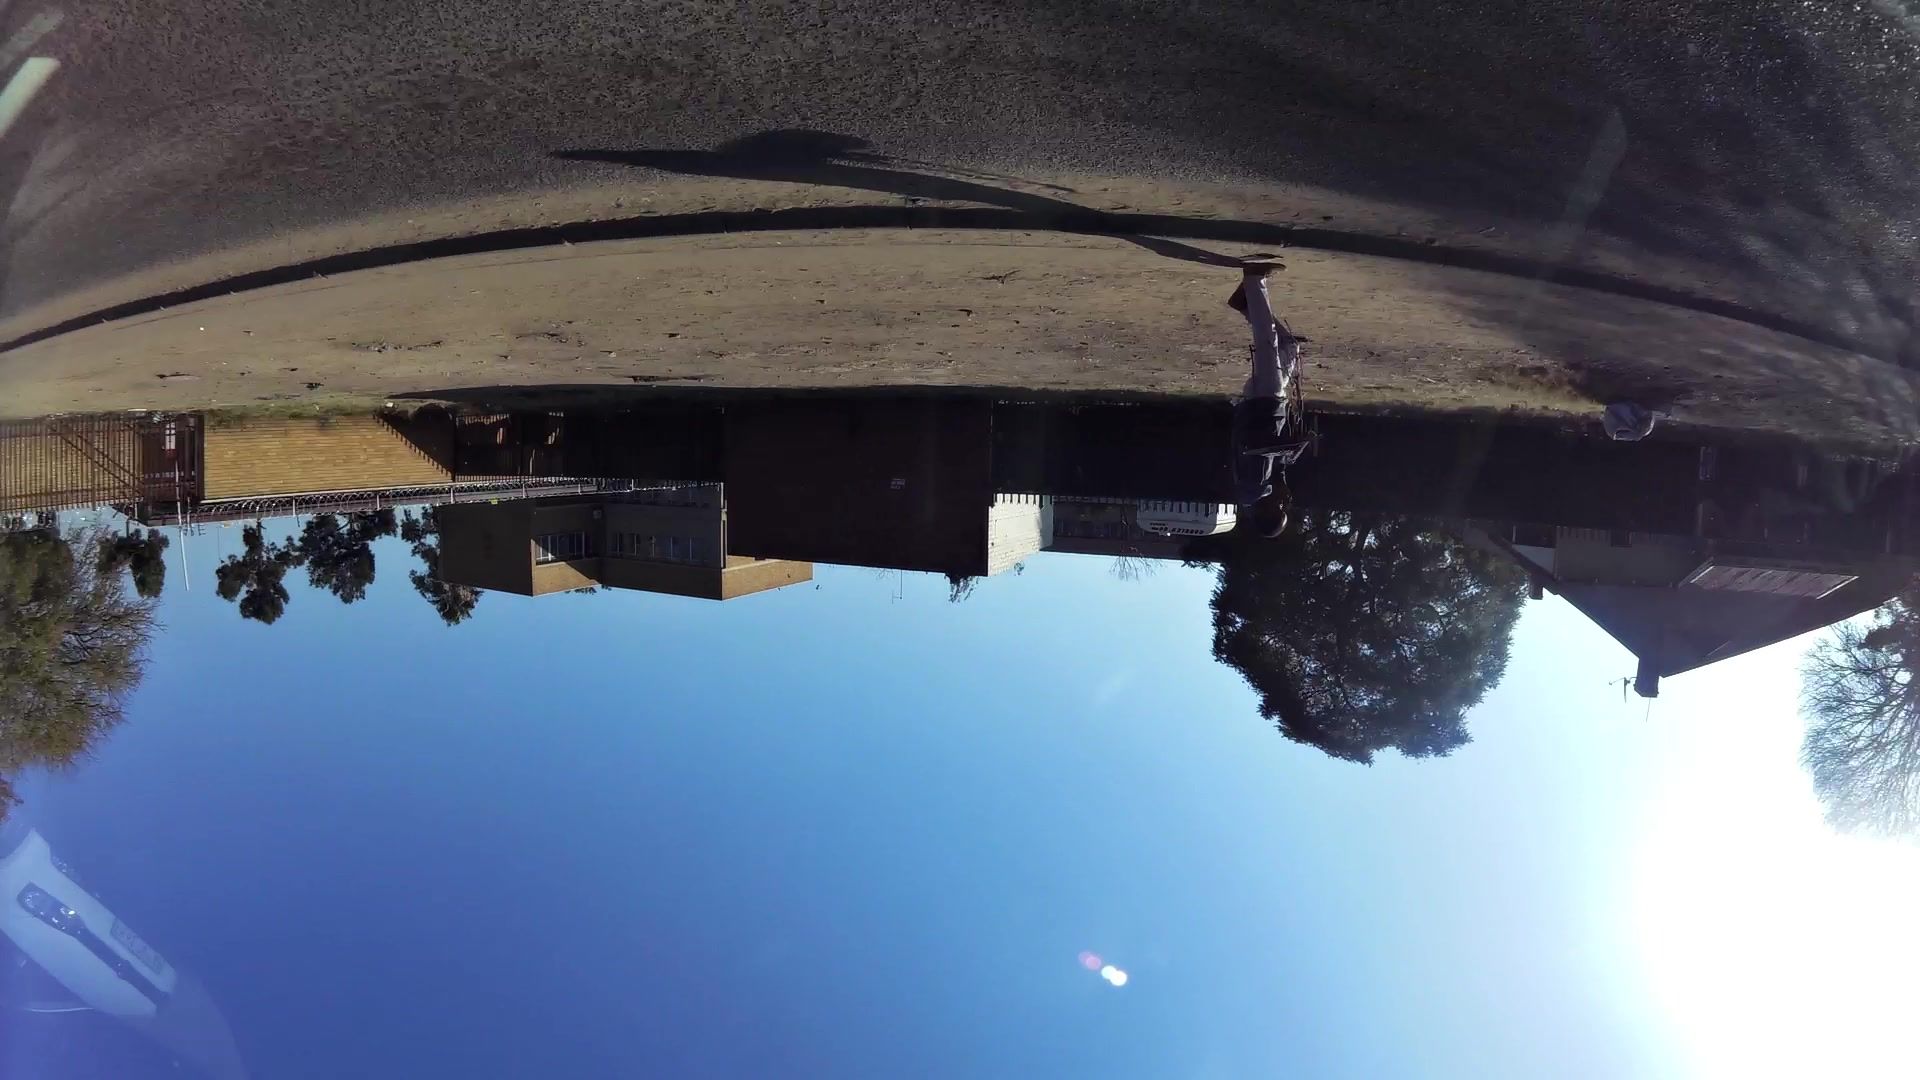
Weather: clear
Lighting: day
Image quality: slightly poor
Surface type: driving surface
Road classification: primary
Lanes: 3
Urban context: urban centre
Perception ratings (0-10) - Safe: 0.78, Lively: 0.7, Beautiful: 5.93, Boring: 6.01, Depressing: 7.5, Wealthy: 8.22